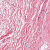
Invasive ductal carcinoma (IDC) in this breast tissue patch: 0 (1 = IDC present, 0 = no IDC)